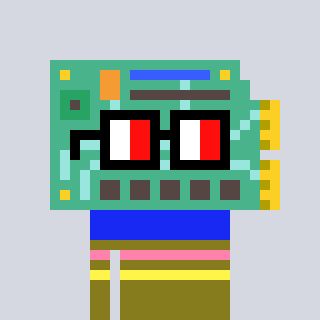
a pixel art character with square glasses with black frames and red eyes, a chipboard-shaped head and a gunk-colored body on a cool background